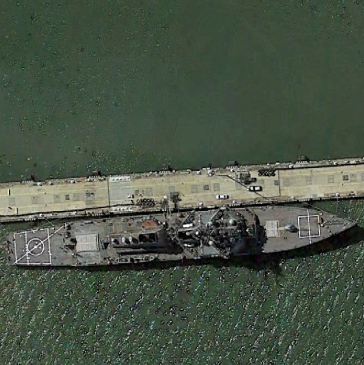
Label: destroyer